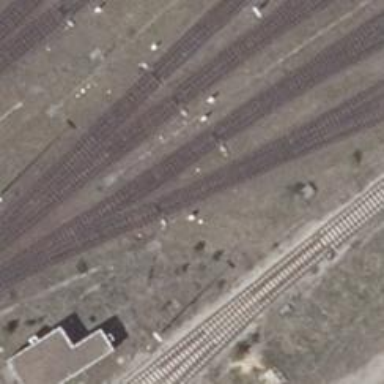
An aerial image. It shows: Railway switch.